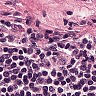
Metastatic tissue present: no